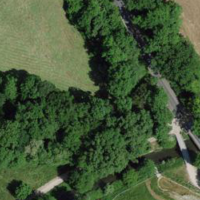
EUNIS habitat code: 54
Species observed at this site:
Aquilegia vulgaris
Euphorbia cyparissias
Lamium maculatum
Heracleum sphondylium
Limax maximus